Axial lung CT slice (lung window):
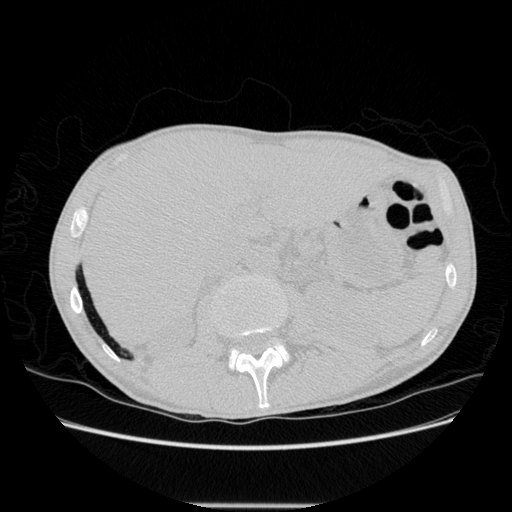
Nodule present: no